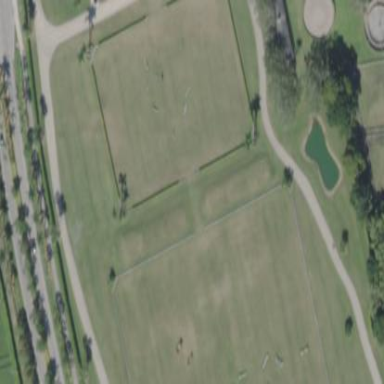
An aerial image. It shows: Fenced pitch for equestrian sports on grassy land.